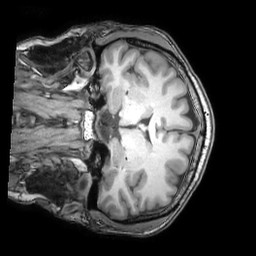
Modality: T1w
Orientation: coronal
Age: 31
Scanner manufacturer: philips
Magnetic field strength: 3 T
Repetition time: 0.007 s
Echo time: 0.003501 s